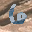
Label: 6